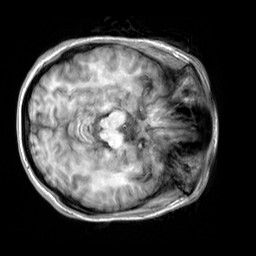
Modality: T1w
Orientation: axial
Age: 19
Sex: female
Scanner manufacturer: siemens
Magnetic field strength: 3 T
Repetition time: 2.3 s
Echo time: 0.00303 s